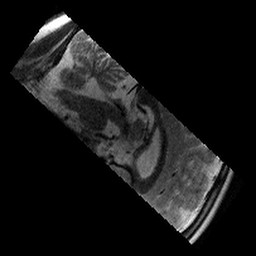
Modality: T2w
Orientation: sagittal
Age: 11
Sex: male
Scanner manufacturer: siemens
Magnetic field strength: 3 T
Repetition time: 9.23 s
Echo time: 0.067 s